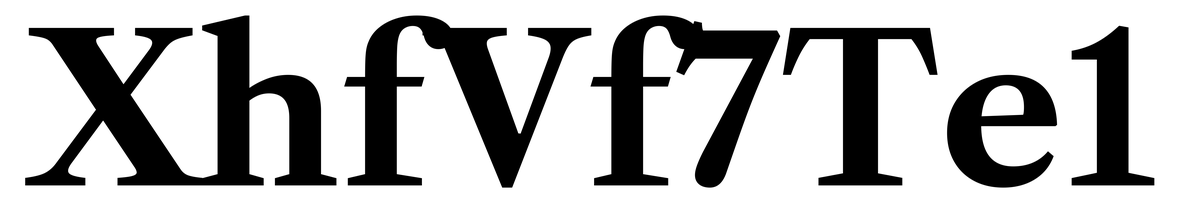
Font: LibreCaslonText_Bold